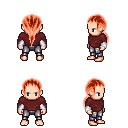
a pixel art fantasy rpg character, male body template, human, light skin, maroon long-sleeve shirt, metal pants, red ponytail hairstyle, white cloth bracers, four views (front, back, left, right), 2x2 character sprite sheet, small pixel art, hard edges, no anti-aliasing